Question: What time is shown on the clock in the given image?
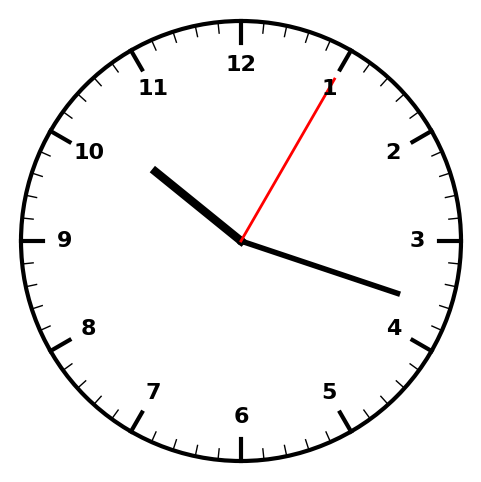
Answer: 10:18:05